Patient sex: M
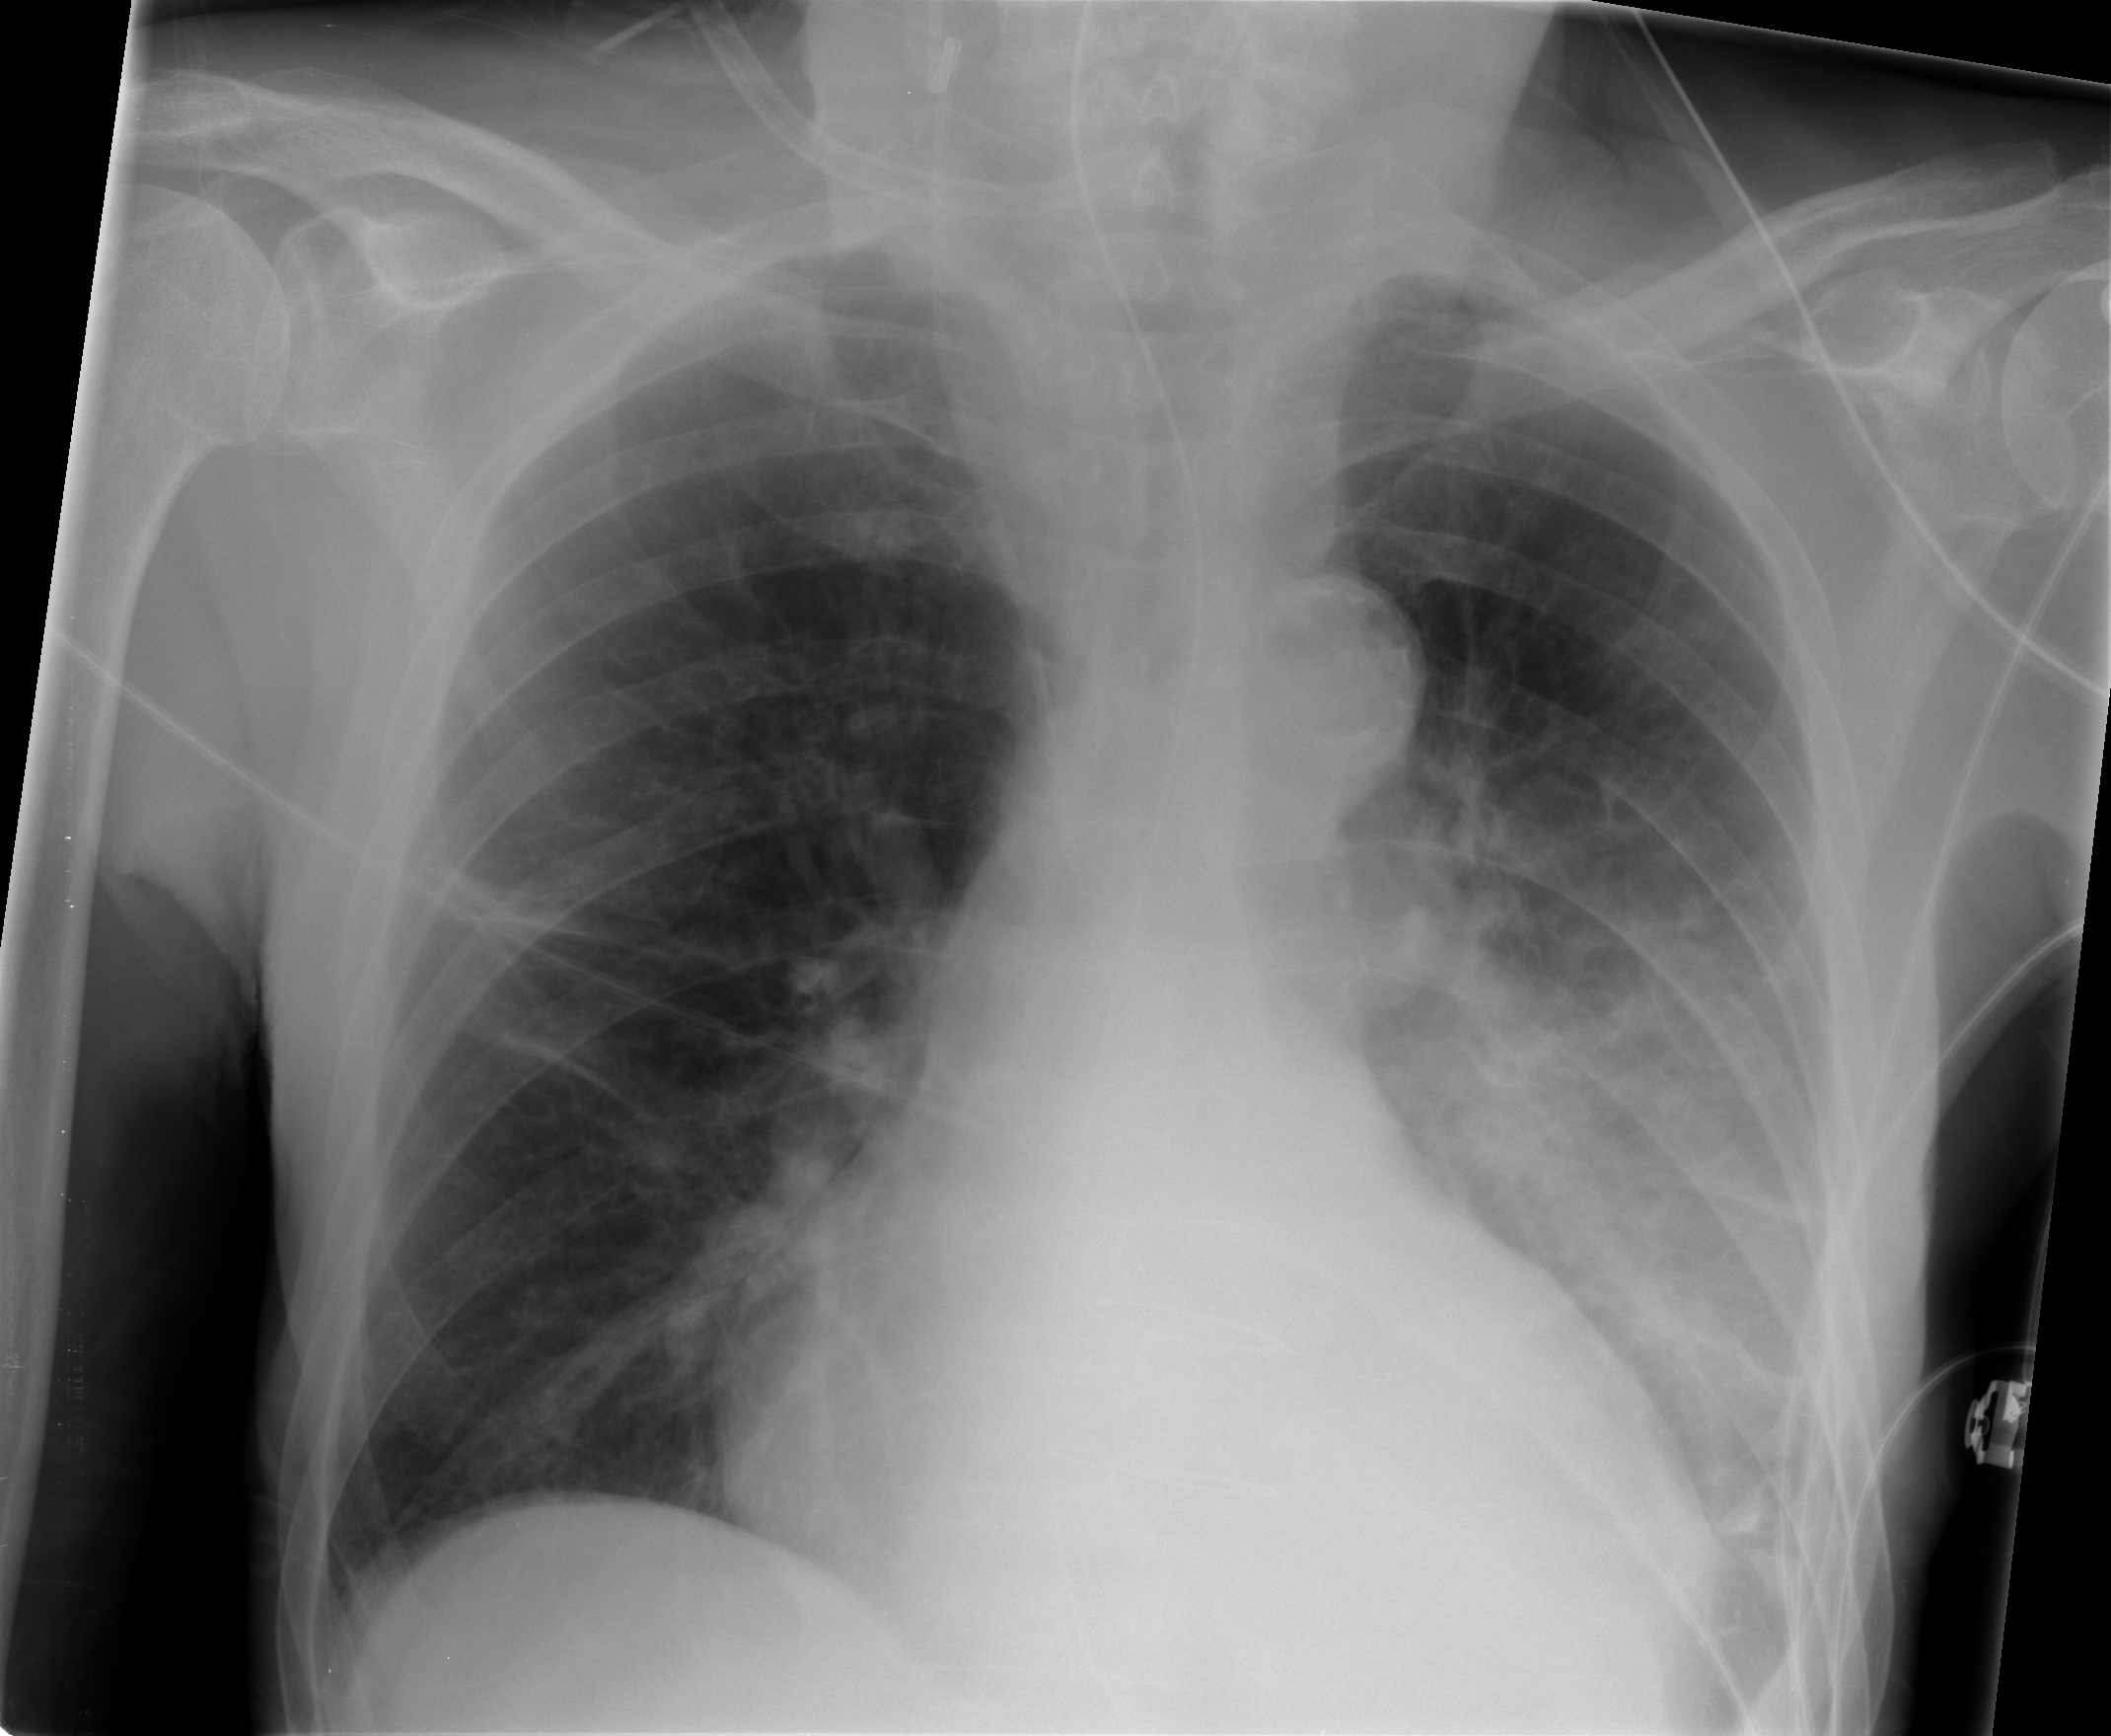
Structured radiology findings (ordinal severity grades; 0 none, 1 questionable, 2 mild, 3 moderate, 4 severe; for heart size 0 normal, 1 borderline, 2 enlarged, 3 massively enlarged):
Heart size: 2
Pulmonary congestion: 0
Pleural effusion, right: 0
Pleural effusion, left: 2
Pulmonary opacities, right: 0
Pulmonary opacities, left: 3
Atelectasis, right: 2
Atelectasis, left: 2